Question: i am having trouble about json part of venues, in this picture i am trying to take the prefix and suffix,
where am i doing this wrong?
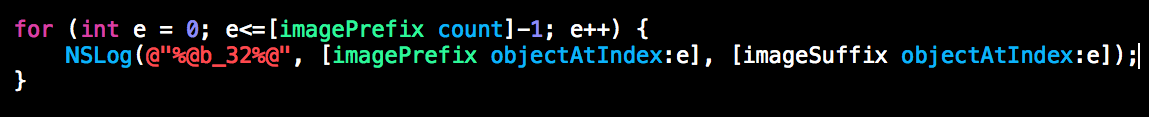
Answer: so thanks to "Matthias Bauch" i figured it out and here is my answer for my own question :)
'''
for (int e = 0; e<=[imagePrefix count]-1; e++) {
NSLog(@"%@b_32%@", [[imagePrefix objectAtIndex:e] objectAtIndex:0], [[imageSuffix objectAtIndex:e] objectAtIndex:0]);
}
'''
Thanks guys!